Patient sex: M
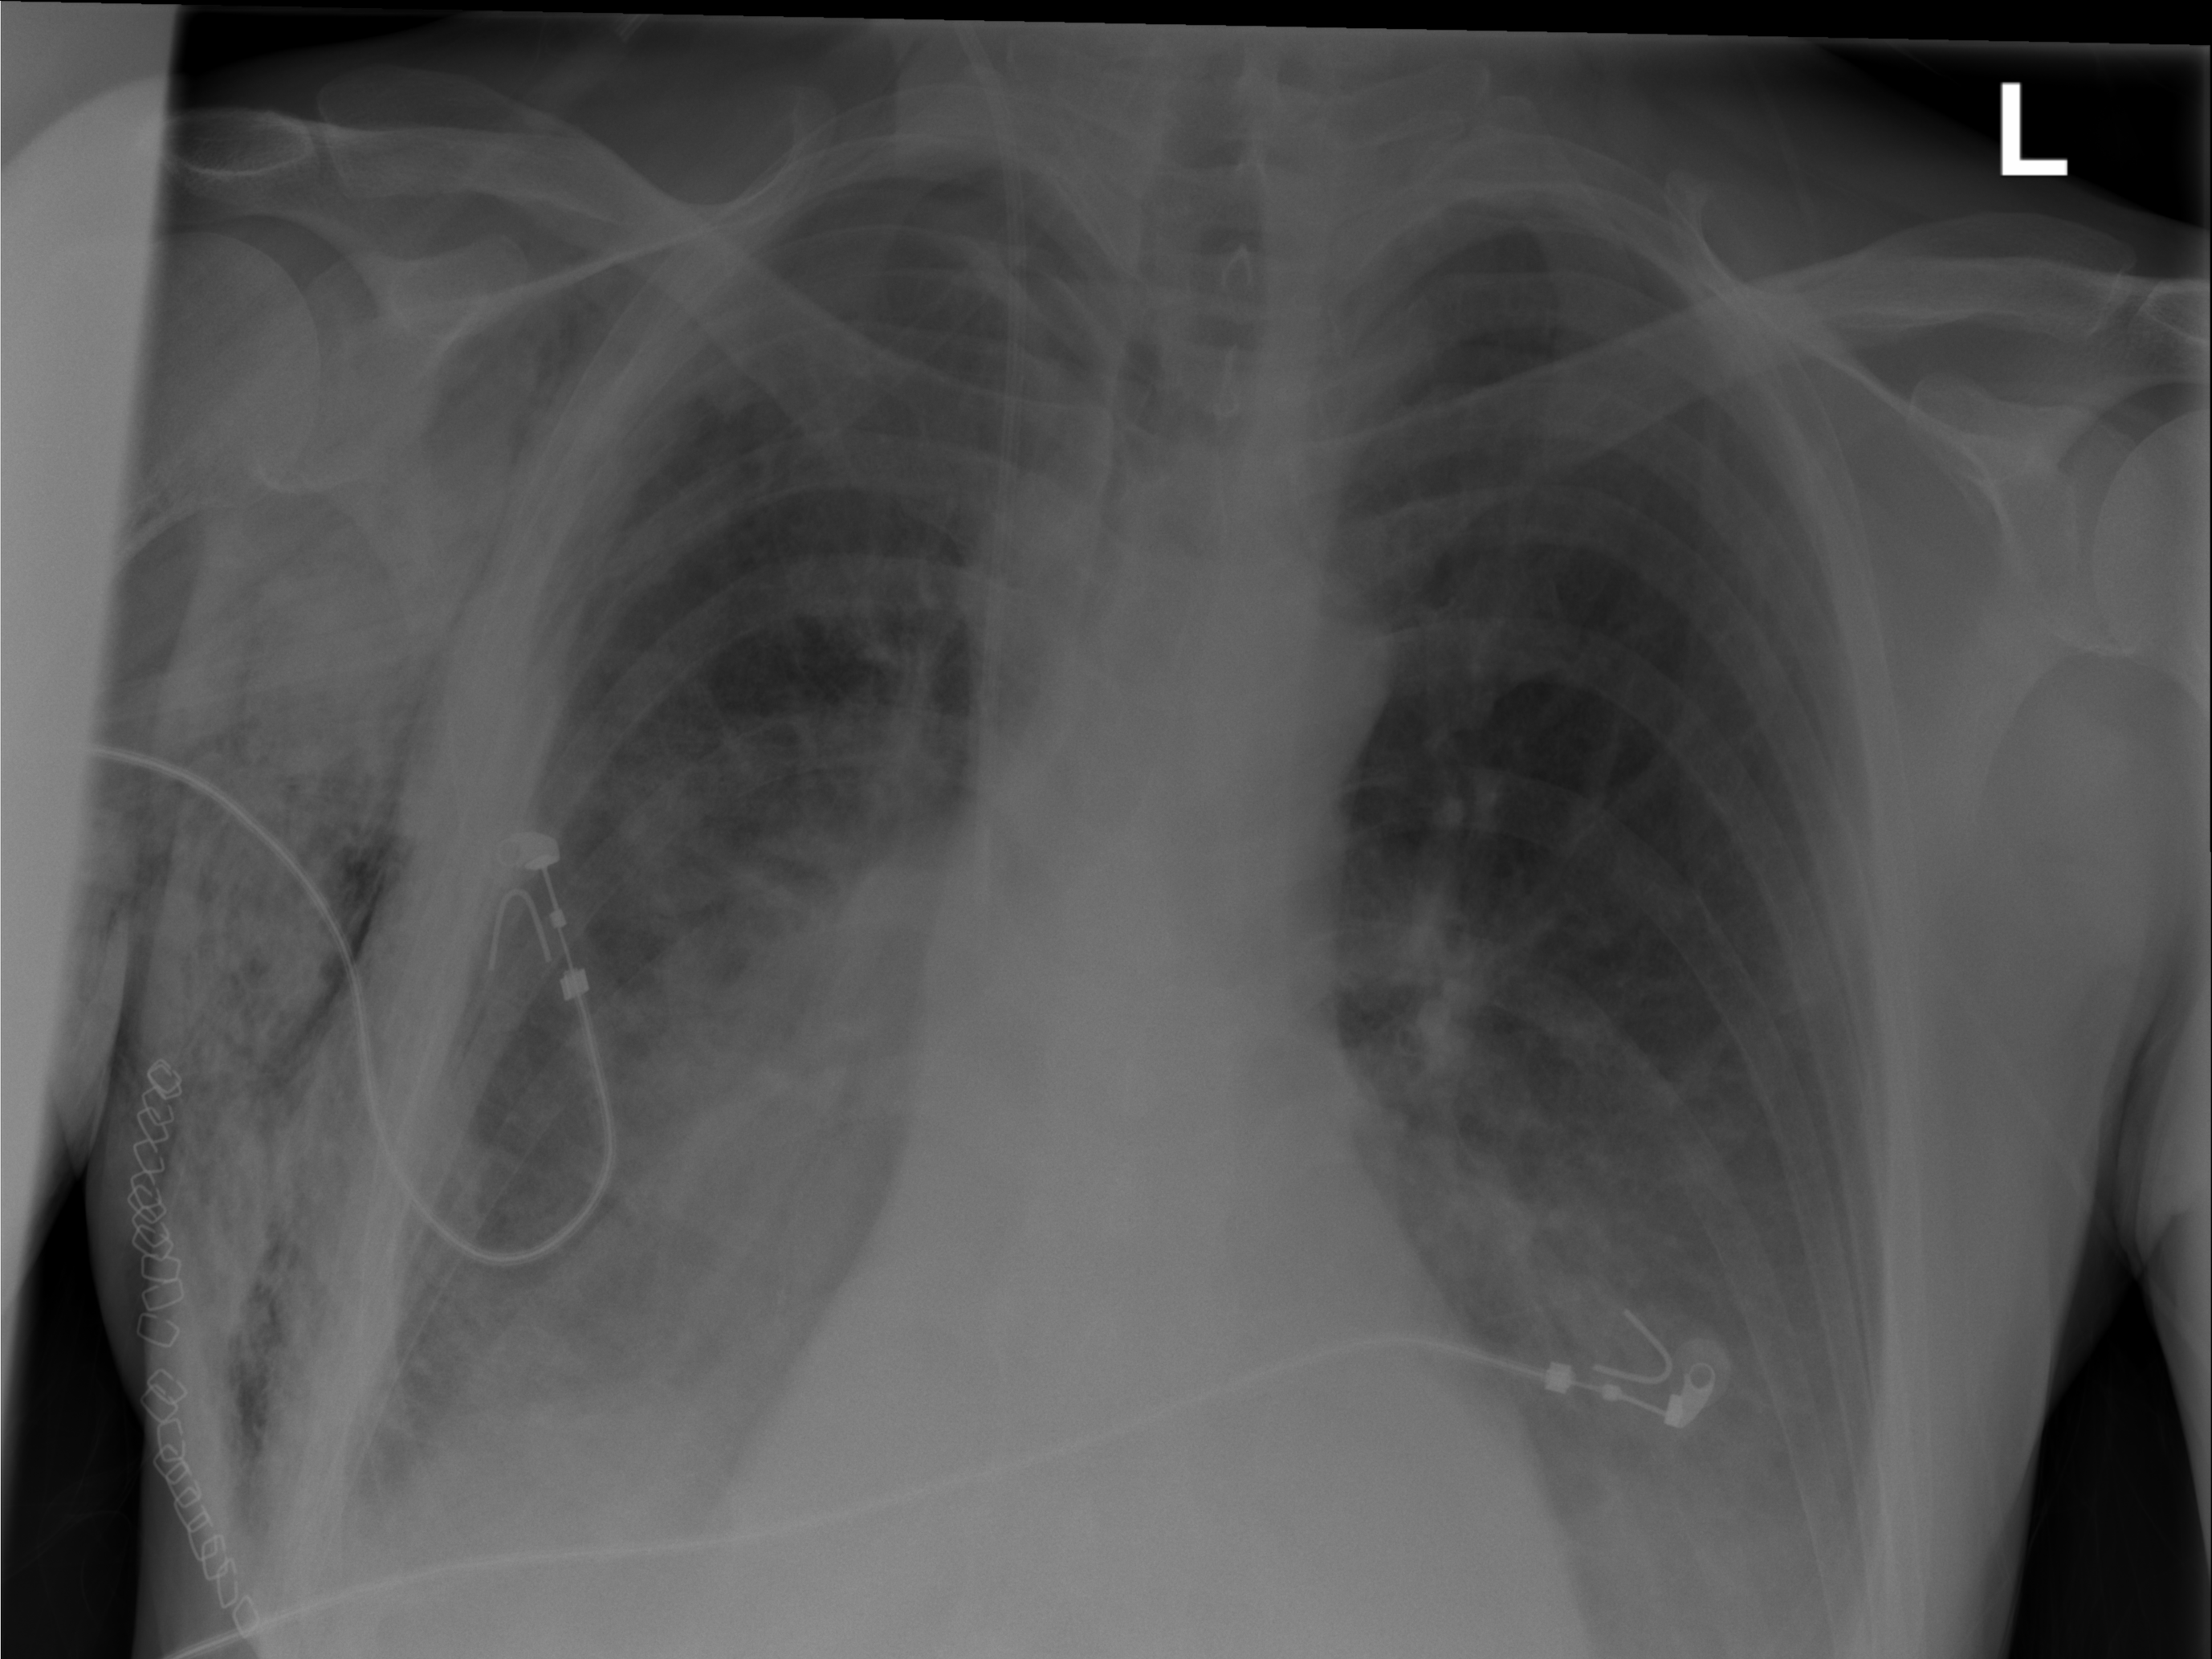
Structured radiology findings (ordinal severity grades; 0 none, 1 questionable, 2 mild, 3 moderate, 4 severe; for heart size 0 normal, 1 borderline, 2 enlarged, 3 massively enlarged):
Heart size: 0
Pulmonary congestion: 0
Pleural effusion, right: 2
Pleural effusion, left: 1
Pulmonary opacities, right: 1
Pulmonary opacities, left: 0
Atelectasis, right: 2
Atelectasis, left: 0